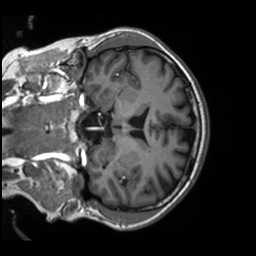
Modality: T1w
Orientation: coronal
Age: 45
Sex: female
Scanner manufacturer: siemens
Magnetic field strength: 3 T
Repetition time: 2.53 s
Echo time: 0.00219 s